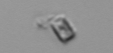
Label: Bacillariophyceae_morphotype1